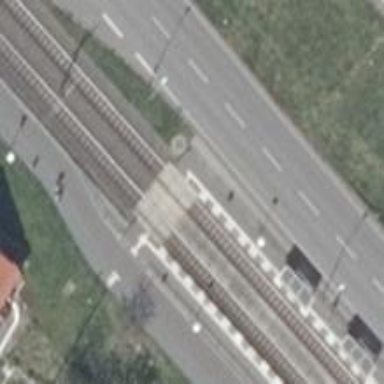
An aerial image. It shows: Uncontrolled tram railway crossing.